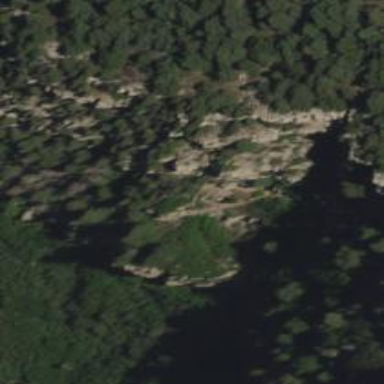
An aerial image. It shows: Natural cliff.